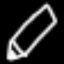
Label: pencil